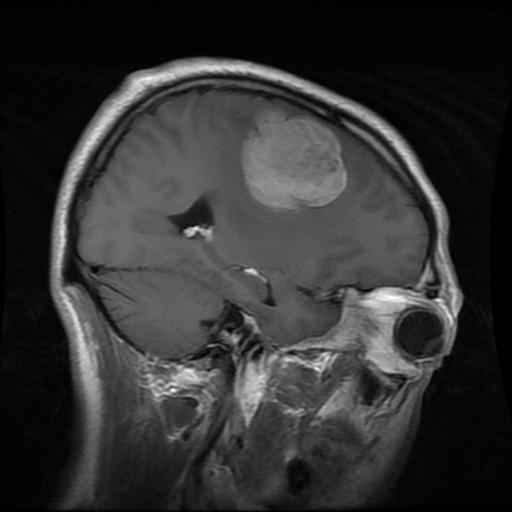
Label: meningioma